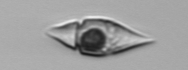
Label: Amphidinium